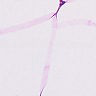
Metastatic tissue present: no